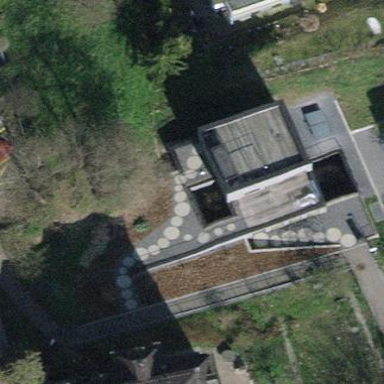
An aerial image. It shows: Detached building.